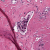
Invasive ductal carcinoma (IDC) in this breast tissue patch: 0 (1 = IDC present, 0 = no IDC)